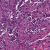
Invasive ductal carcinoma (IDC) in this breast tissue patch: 1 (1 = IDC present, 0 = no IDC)